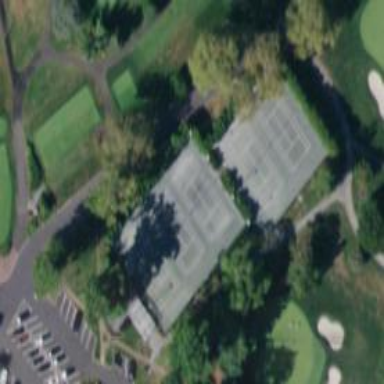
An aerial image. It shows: Sports centre dedicated to tennis.